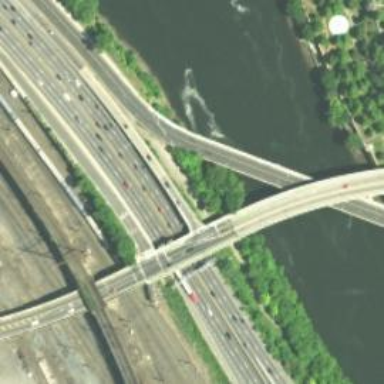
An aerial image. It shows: There is bridge in the image.